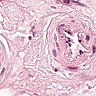
Metastatic tissue present: no